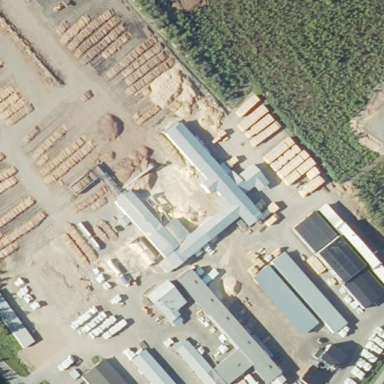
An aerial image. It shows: Industrial area that houses sawmill.